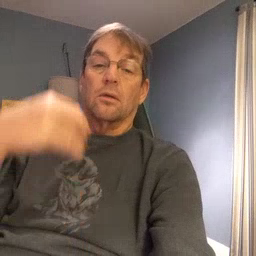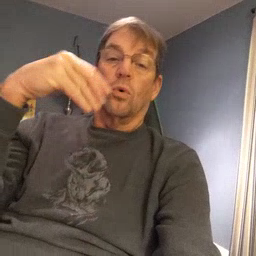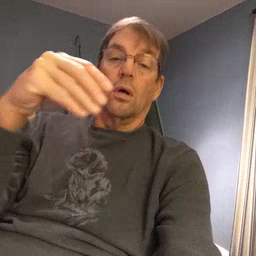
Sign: store